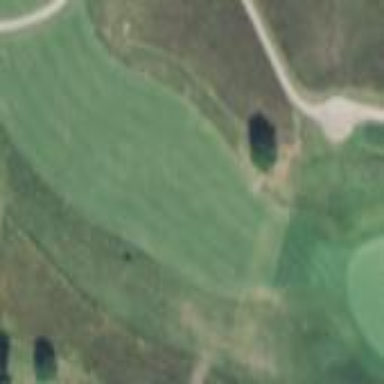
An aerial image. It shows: Lush grass fairway on golf course.